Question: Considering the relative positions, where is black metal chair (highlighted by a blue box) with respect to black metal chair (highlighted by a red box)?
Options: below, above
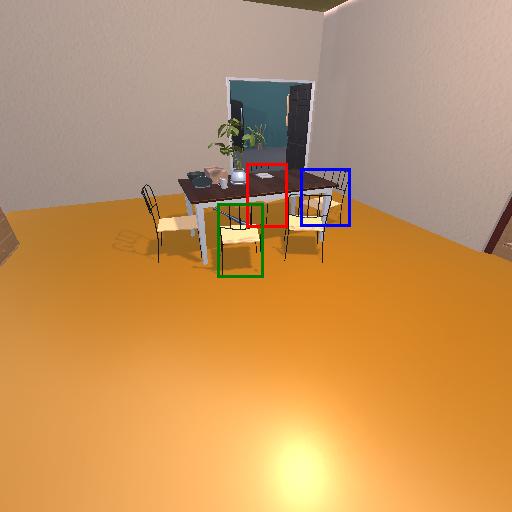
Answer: below